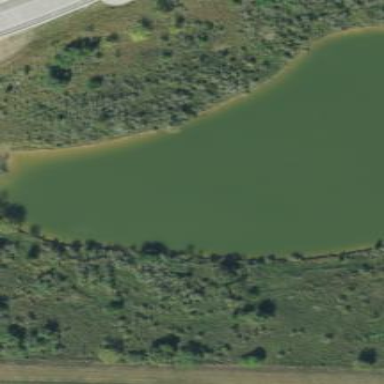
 creating natural and serene environment."